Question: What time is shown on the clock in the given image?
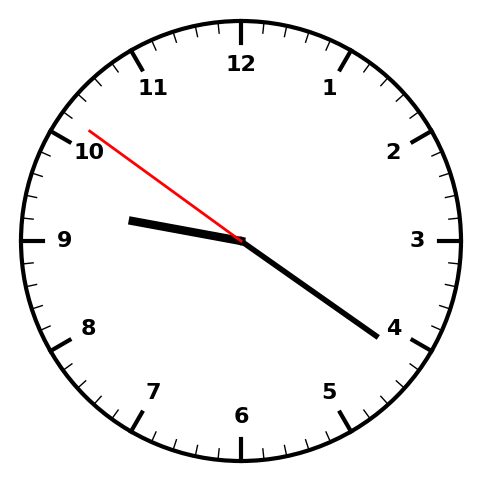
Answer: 09:20:51